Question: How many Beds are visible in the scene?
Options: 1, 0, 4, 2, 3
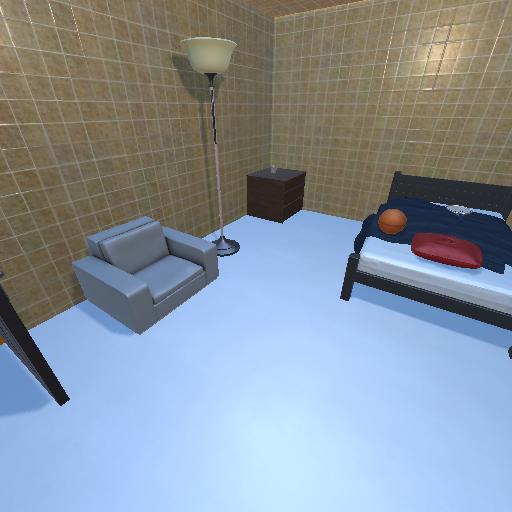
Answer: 1